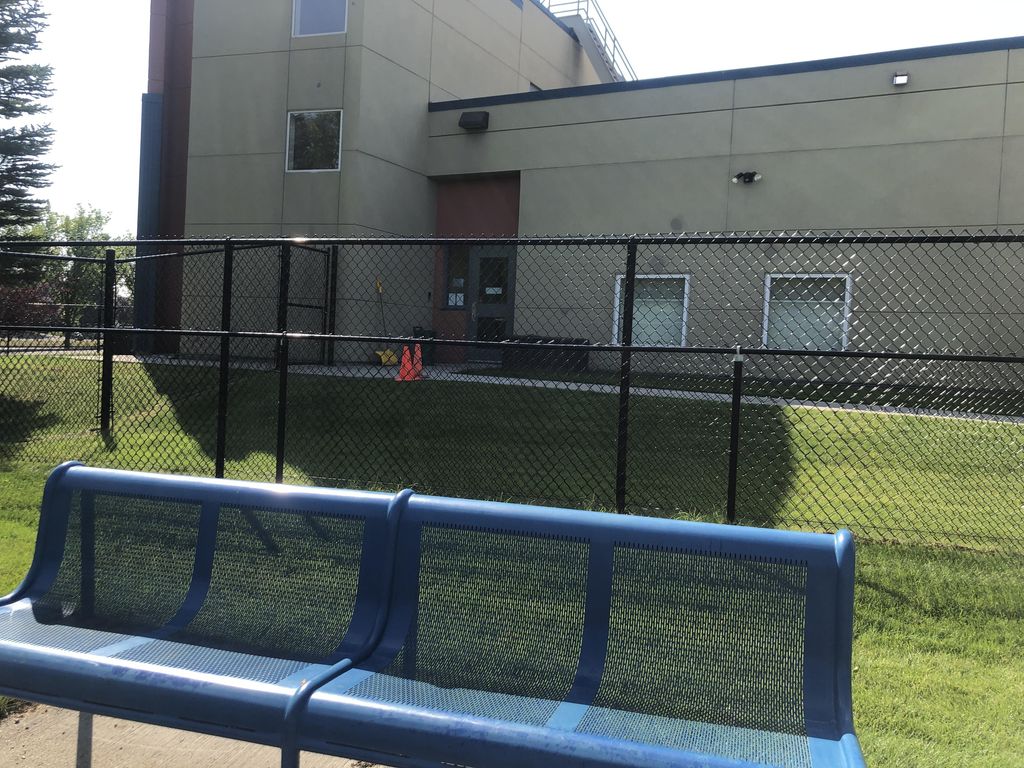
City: calgary